Field crop: maize
Growth stage: 2
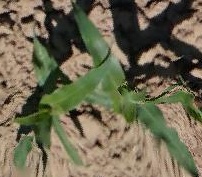
Species: maize